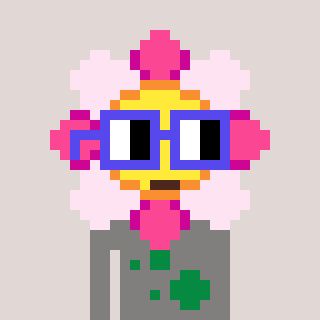
a pixel art character with square blue glasses, a flower-shaped head and a bluegrey-colored body on a warm background